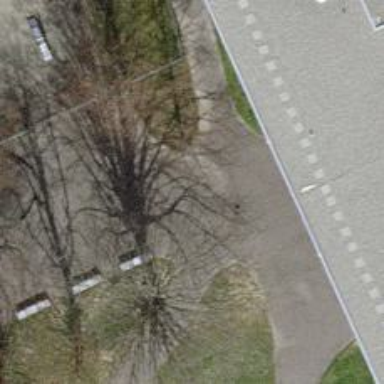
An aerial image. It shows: Bench with nearby trash receptacle.